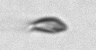
Label: Cryptophyta